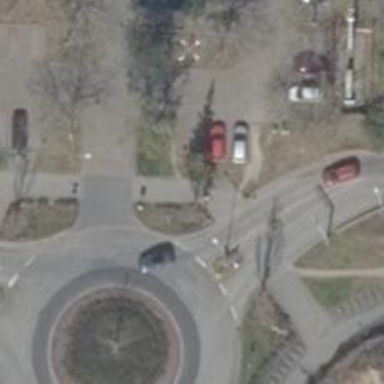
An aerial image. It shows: Sidewalk.